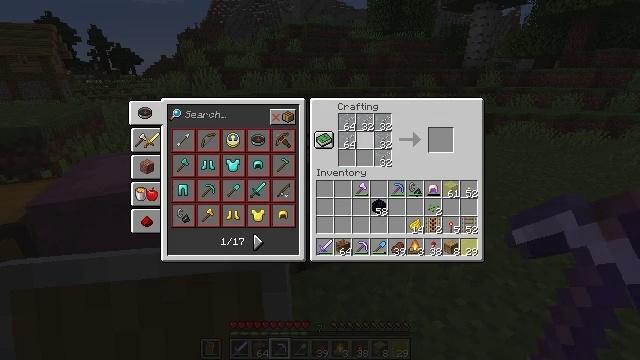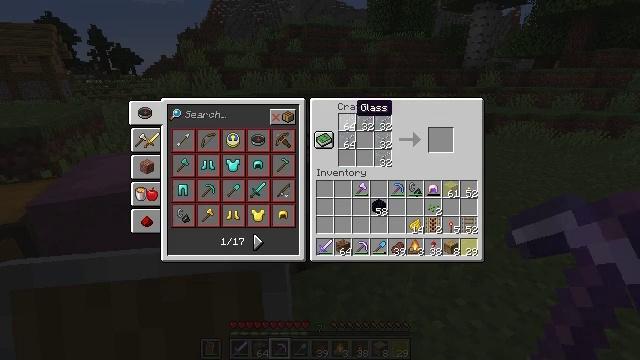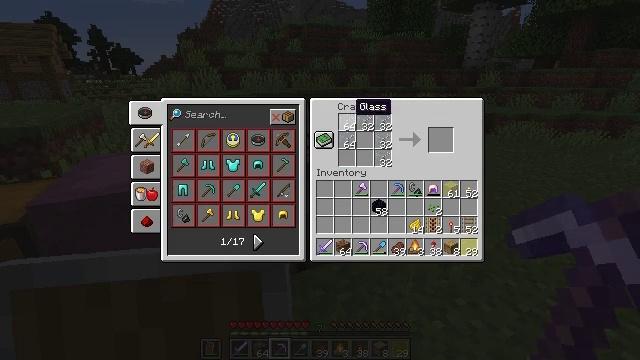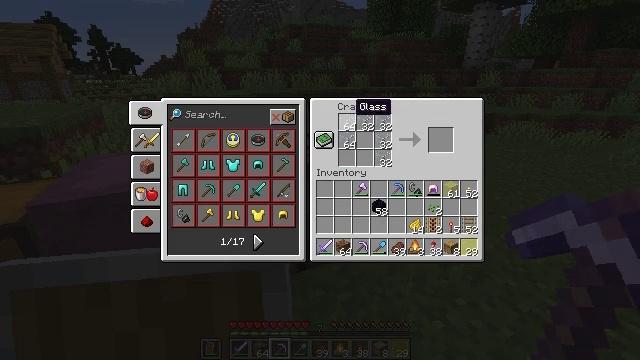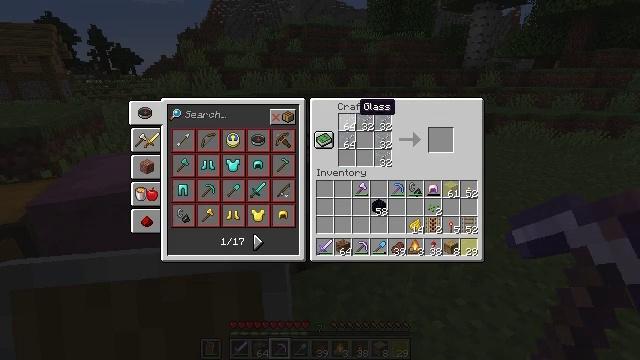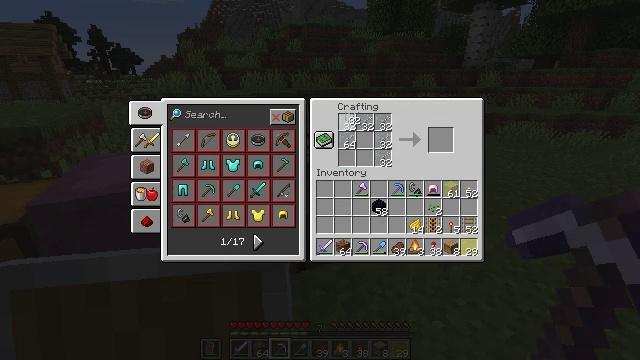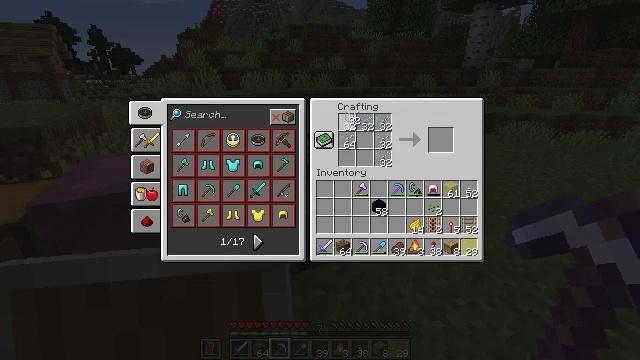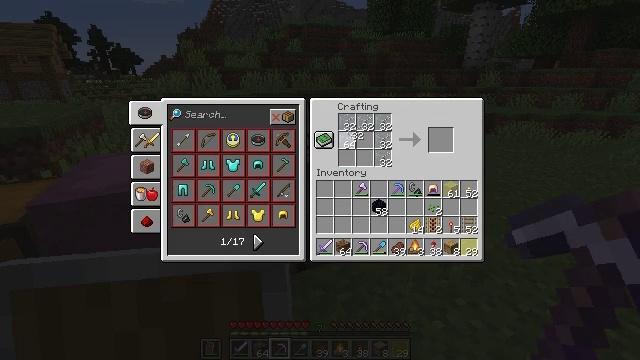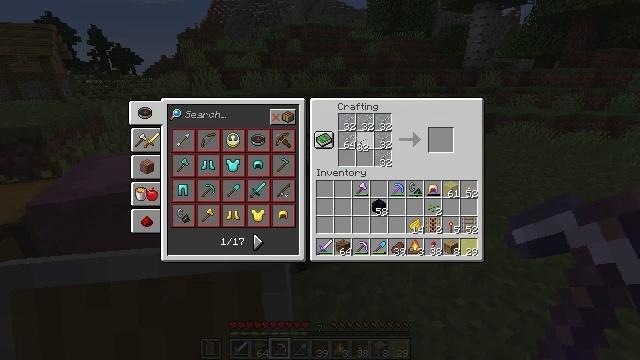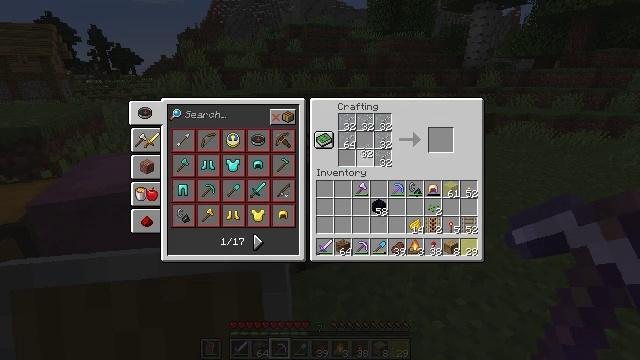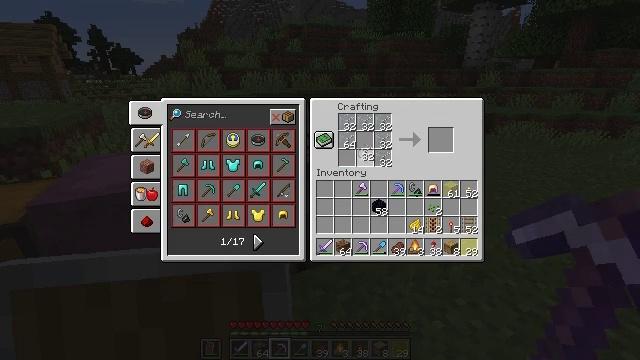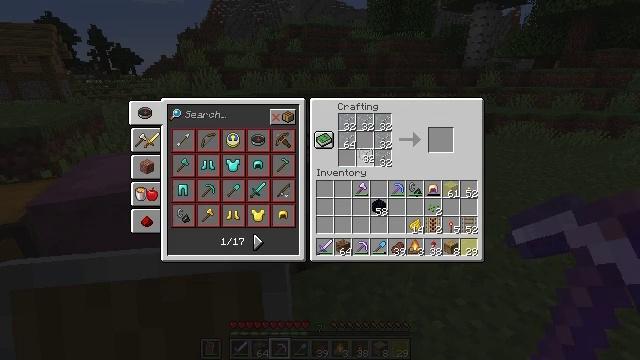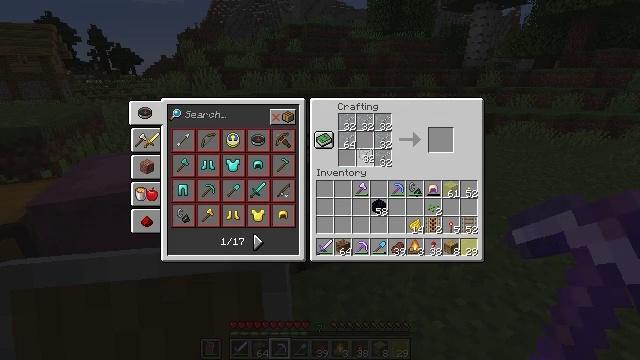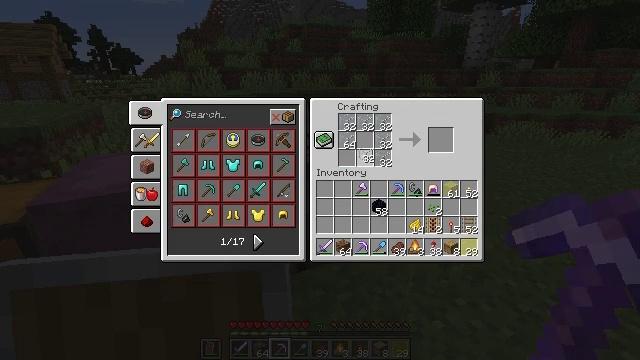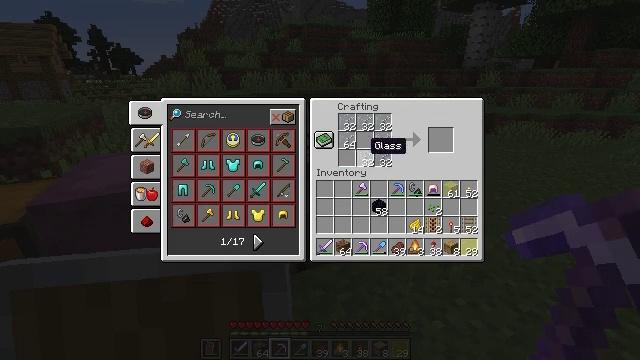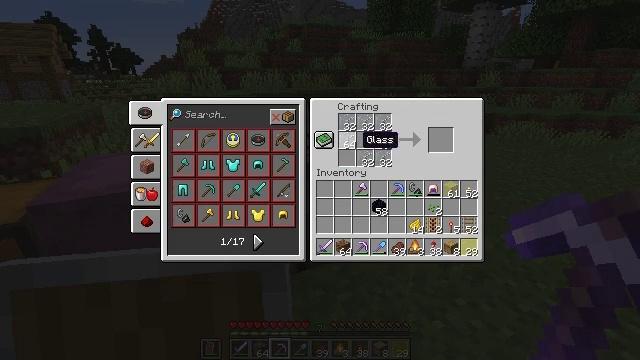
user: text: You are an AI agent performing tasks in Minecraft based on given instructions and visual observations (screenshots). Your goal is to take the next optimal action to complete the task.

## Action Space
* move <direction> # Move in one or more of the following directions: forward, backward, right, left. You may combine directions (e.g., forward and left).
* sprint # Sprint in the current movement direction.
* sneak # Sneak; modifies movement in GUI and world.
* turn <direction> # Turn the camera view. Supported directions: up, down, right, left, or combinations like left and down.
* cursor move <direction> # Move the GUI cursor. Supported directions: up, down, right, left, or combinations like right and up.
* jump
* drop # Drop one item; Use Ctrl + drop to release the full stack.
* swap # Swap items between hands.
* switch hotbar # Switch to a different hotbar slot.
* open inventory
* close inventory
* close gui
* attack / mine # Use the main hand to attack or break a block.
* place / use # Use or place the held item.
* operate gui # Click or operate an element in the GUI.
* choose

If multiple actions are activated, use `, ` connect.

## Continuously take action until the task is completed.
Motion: motion action
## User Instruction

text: Get yellow stained glass by using yellow dye and glass blocks.
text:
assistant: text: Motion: cursor move left and up
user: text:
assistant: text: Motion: no_op
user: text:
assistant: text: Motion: no_op
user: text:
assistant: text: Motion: no_op
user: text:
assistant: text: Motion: choose
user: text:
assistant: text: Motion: choose
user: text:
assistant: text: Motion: cursor move down
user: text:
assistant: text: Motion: cursor move down
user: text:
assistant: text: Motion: no_op
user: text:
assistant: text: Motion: no_op
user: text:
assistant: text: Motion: no_op
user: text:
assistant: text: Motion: operate gui
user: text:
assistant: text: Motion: operate gui
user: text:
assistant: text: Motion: no_op
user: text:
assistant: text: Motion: cursor move left
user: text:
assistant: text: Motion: no_op
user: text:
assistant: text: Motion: choose
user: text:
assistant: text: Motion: choose
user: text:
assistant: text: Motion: cursor move down, choose
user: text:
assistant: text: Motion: no_op
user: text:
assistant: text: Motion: operate gui
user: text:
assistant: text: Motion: operate gui
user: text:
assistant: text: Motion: operate gui
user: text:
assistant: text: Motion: no_op
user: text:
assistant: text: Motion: no_op
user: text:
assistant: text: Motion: cursor move right
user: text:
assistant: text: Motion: cursor move right and down
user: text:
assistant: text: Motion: sneak, cursor move right and down
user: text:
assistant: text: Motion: sneak, cursor move right and down
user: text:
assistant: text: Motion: sneak